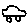
Label: car